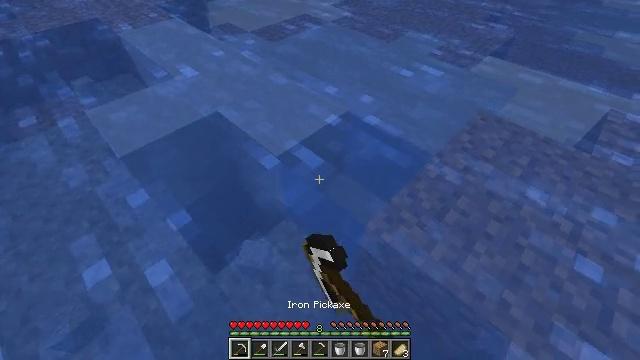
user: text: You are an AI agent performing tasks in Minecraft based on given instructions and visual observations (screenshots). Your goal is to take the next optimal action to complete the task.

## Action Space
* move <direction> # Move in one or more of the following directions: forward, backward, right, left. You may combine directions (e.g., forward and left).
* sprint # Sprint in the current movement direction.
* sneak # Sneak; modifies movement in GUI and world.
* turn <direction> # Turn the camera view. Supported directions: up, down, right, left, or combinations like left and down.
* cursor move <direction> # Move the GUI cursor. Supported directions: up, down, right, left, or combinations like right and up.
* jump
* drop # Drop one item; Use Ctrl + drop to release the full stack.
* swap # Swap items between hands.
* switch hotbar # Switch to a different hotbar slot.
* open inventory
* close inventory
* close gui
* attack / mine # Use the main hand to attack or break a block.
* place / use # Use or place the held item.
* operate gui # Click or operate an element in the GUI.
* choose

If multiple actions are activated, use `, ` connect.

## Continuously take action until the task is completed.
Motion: motion action
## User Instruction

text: Dig up clay found underwater.
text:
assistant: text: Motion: attack / mine